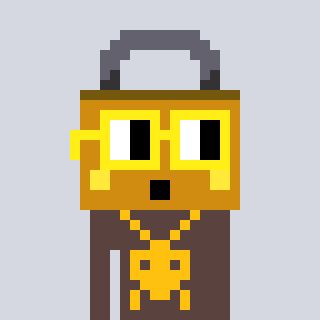
a pixel art character with square yellow glasses, a lock-shaped head and a darkbrown-colored body on a cool background